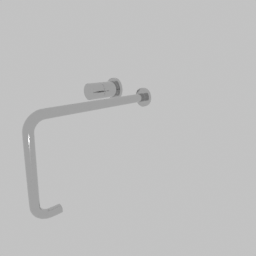
Label: appliances